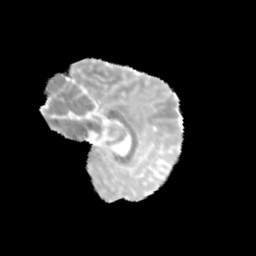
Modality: MD
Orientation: sagittal
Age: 12
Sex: male
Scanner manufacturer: siemens
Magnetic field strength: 3 T
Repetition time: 3.8 s
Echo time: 0.07 s